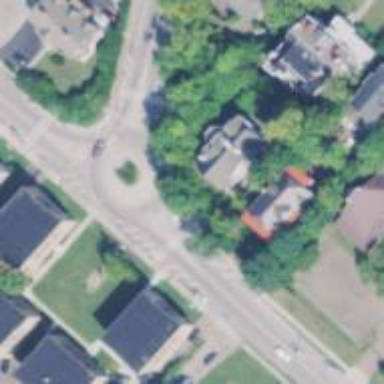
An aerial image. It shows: Tertiary road that leads to roundabout.